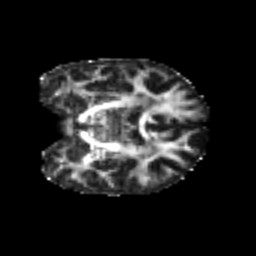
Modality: FA
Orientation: coronal
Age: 24
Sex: female
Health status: healthy
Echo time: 0.074 s